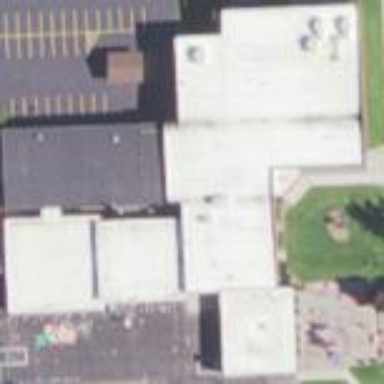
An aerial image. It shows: School building.